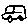
Label: car